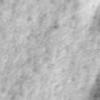
Label: no_change